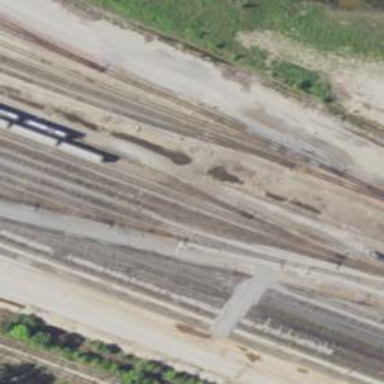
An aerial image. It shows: Railway yard used for servicing trains.